Question: When I zoom out on Chrome, the content of my website gets cropped off. Here is a screen shot of what I mean.

I can't find a solution to this. Is there even one? I read about changing sizes to ems and tried that but that didn't fix it. Hope someone can help.
This is the link I'm talking about but there are more pages with the same issue <URL>
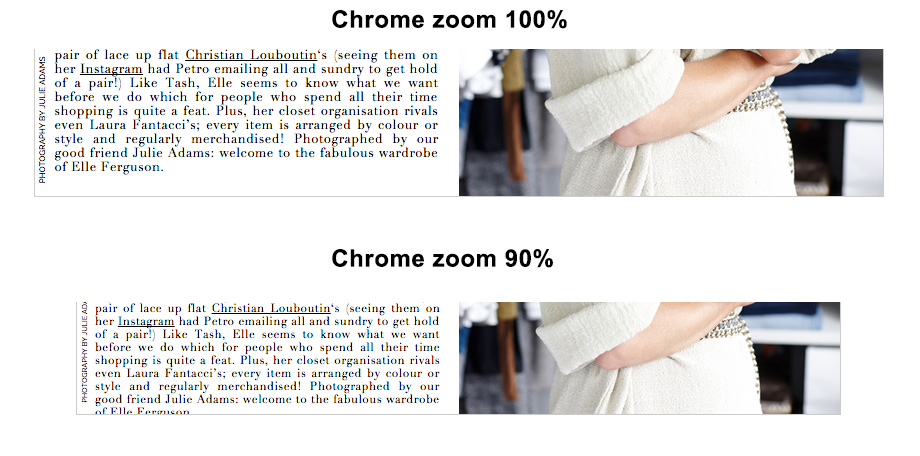
Answer: It is this part that causes the crop I think.
'''
#content.weekly-update #magazine {
border: 1px solid #ccc;
height: 580px;
overflow: hidden;
}
'''
As a quick fix you can increase the 'height' value too '600px' or more.
Or drop the floating layout, use CSS table layout instead for example - it has one of the greatest features of equal height on the cells.